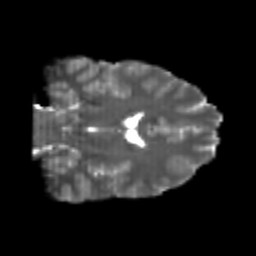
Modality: T2w
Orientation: coronal
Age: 24
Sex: male
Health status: healthy
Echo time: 0.074 s